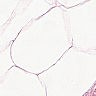
Metastatic tissue present: no